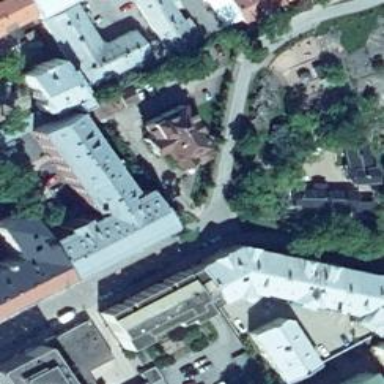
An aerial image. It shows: Gabled roof apartment building with metal roof in salmon color.